Question: If I plot a pcolor plot without a colorbar I have no problem, but if I add the colorbar I get this strange output
'''
figure(1); clf; pcolor(lineSeries); shading interp; colorbar
'''

any idea why this happens?
lineseries has the dimensions
'''
> Name Size Bytes Class Attributes
> lineSeries 691x1280 <PHONE> double
'''
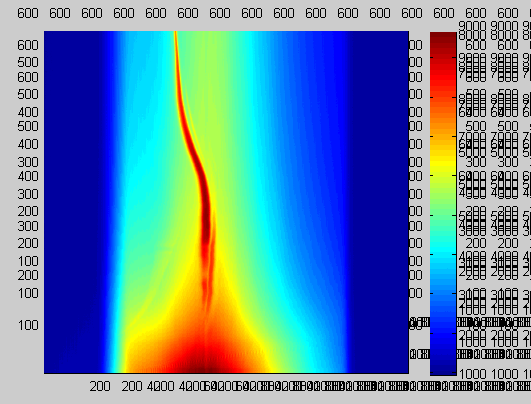
Answer: The solution is to use:
'''
set(gcf, 'renderer', 'zbuffer')
'''
As explained on <URL>